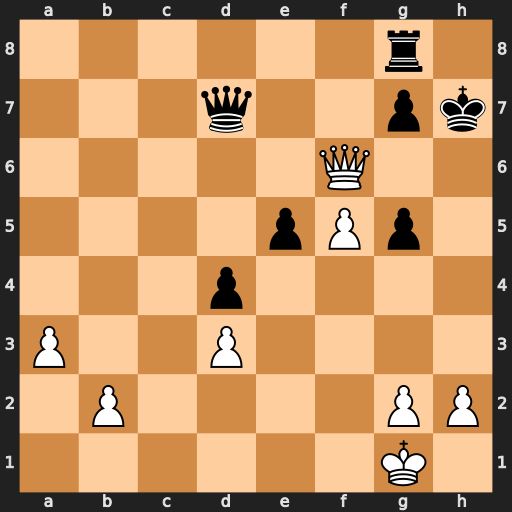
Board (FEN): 6r1/3q2pk/5Q2/4pPp1/3p4/P2P4/1P4PP/6K1
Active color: w
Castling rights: -
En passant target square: -
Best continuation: Qg6+ Kh8 Qh5#